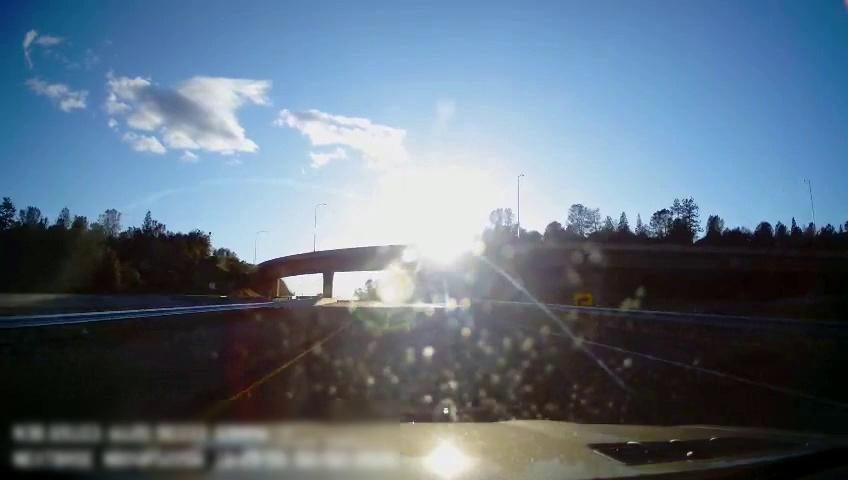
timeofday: Day
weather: Sunny
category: Drivable Space
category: Lanes | Current Lane
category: Lanes | Current Lane
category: Lanes | Alternate Lane
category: Traffic | Signs